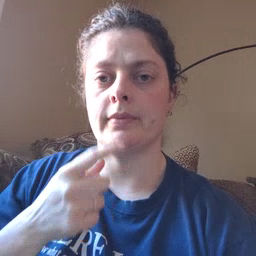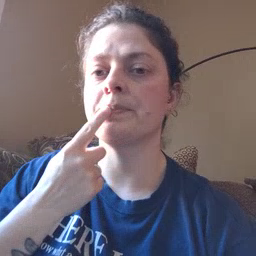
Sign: lips